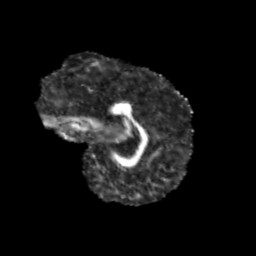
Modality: FA
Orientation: sagittal
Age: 12
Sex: male
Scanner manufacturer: siemens
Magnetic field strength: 3 T
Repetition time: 3.8 s
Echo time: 0.07 s